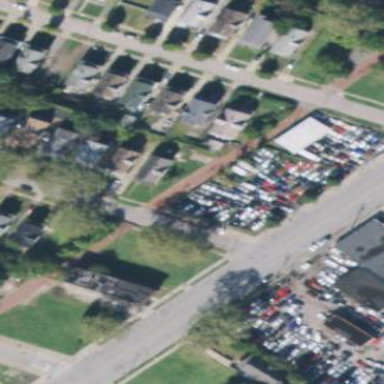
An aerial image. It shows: Industrial area designated as scrap yard.